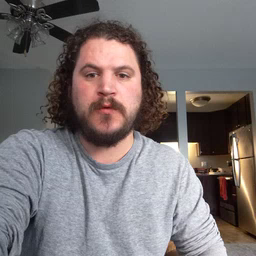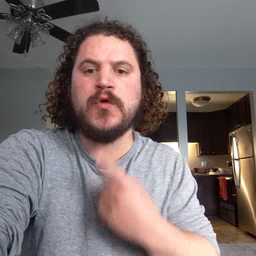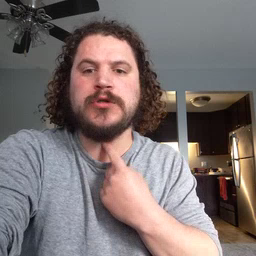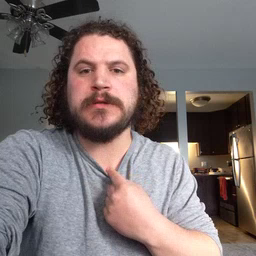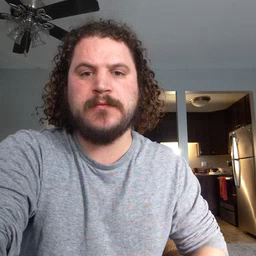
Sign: thirsty